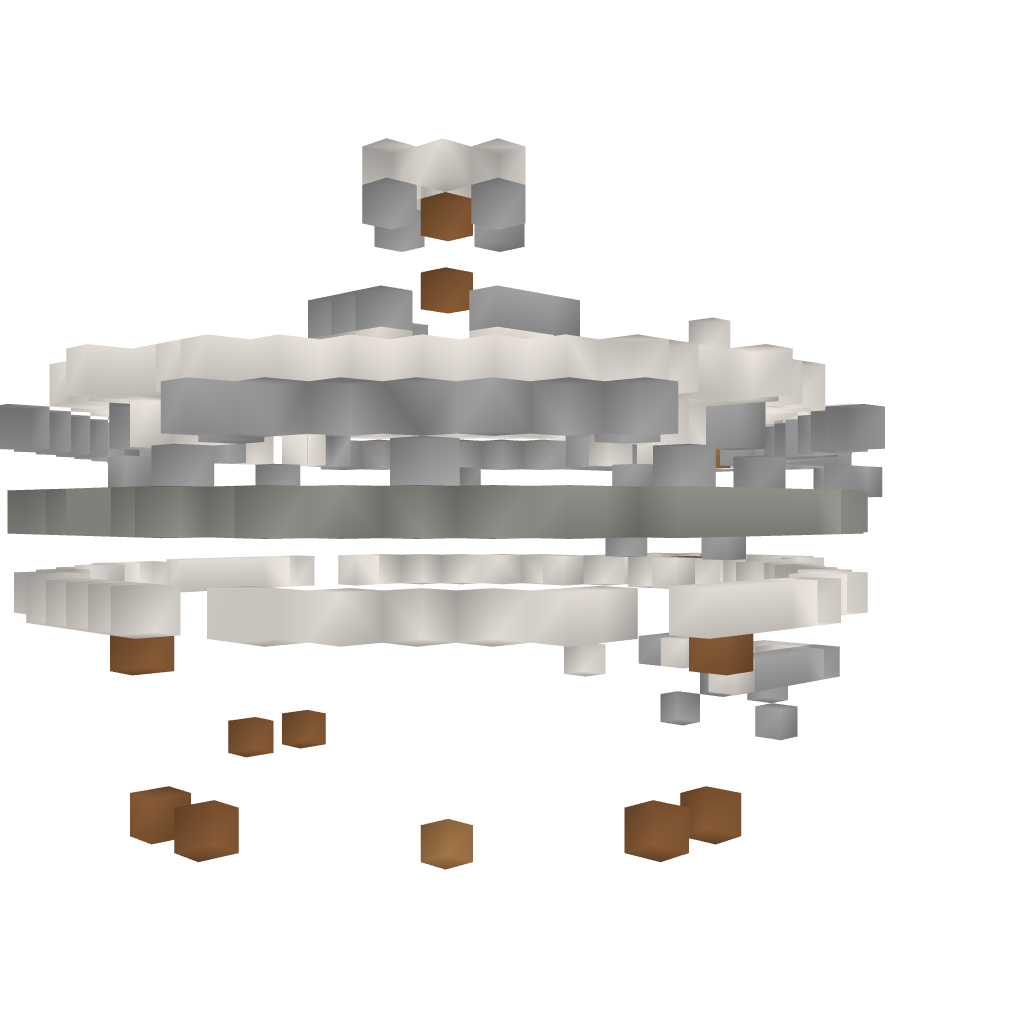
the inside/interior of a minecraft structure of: PropHunt Lobby